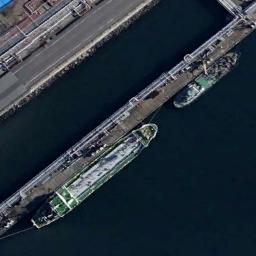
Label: ship